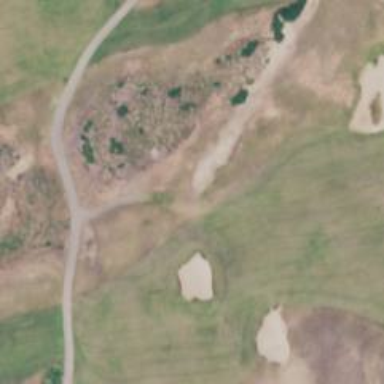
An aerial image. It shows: Path for both road and golf.